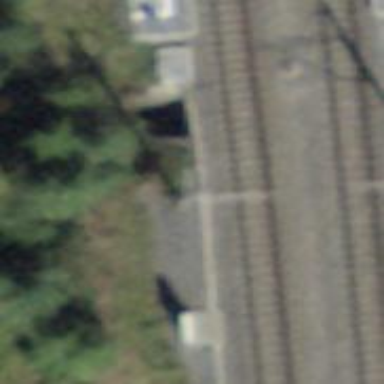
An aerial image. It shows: Culvert tunnel underneath ditch.